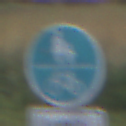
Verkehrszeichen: GemeinsamerGehUndRadweg
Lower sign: BesondereFahrzeugeUndTransportgueter6
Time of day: Midday
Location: Outdoor (Nature)
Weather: PartlyCloudy
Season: NotSpecified
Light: Natural